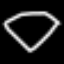
Label: diamond